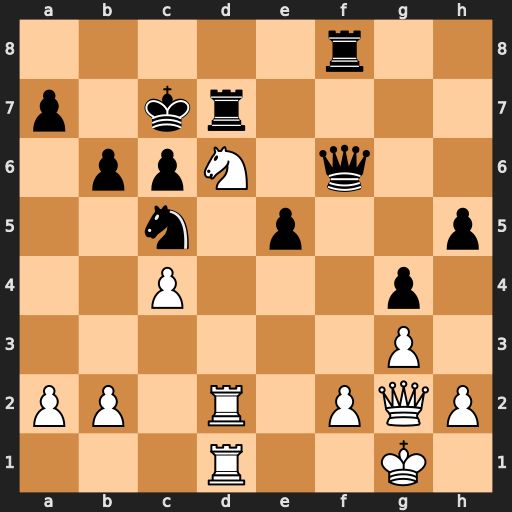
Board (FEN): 5r2/p1kr4/1ppN1q2/2n1p2p/2P3p1/6P1/PP1R1PQP/3R2K1
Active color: w
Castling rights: -
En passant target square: -
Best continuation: b4 Rxd6 Rxd6 Qxd6 Rxd6